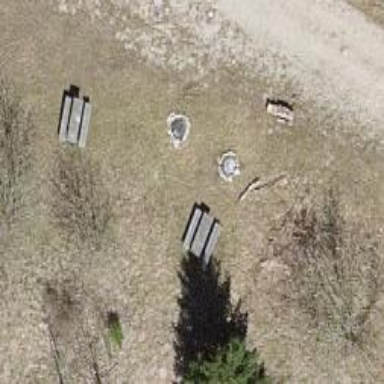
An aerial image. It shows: Picnic table located in leisure land area.